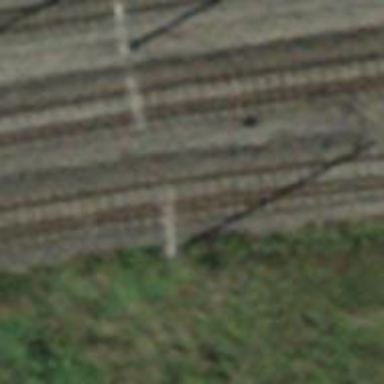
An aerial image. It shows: Rail yard with electrified rails and single track.